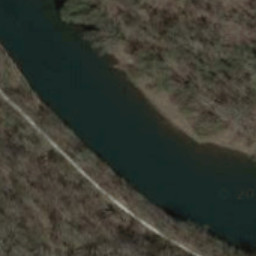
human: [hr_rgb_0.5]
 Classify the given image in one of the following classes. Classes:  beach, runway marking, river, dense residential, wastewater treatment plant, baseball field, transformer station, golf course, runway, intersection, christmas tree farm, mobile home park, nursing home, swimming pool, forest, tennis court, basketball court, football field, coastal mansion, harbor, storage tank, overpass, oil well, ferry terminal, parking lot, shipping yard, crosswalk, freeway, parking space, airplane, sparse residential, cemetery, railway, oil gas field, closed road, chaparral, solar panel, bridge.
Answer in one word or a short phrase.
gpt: river